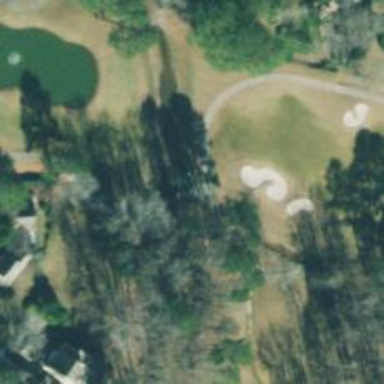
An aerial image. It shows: Path used for both walking and golf.